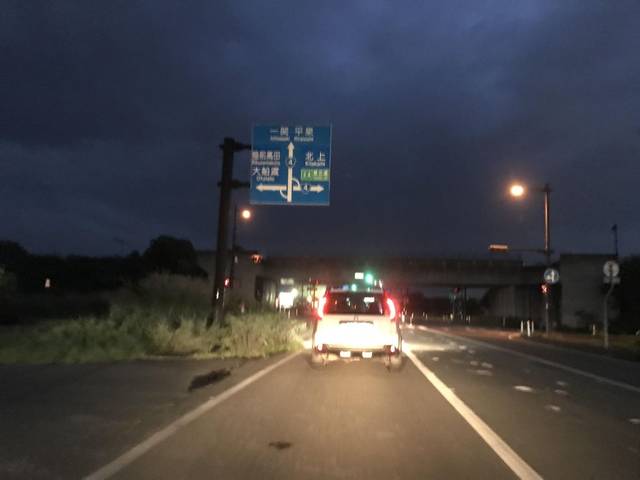
Region: Japan
Coordinates: 39.17, 141.142